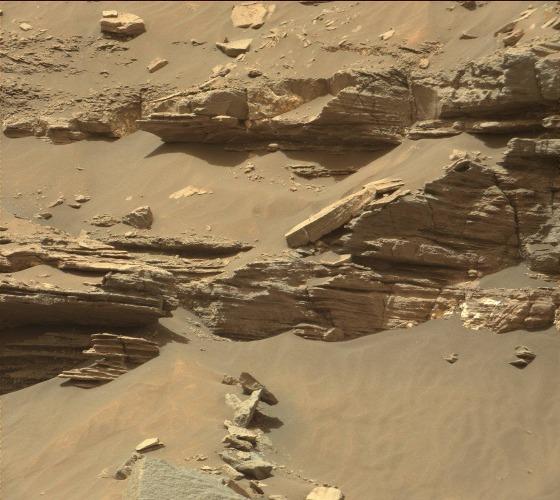
Terrain classes present: Bedrock, Gravel / Sand / Soil, Rock, Shadow